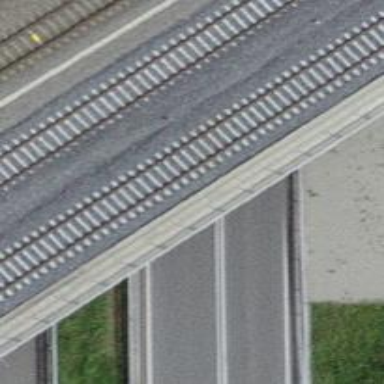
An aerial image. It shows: Single-track railway bridge with electrified contact line.